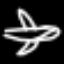
Label: airplane